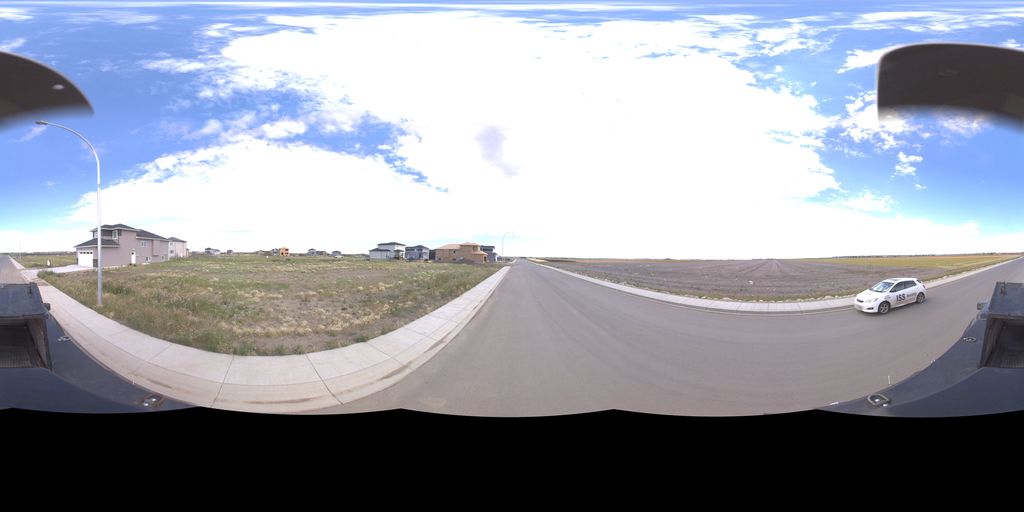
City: saskatoon